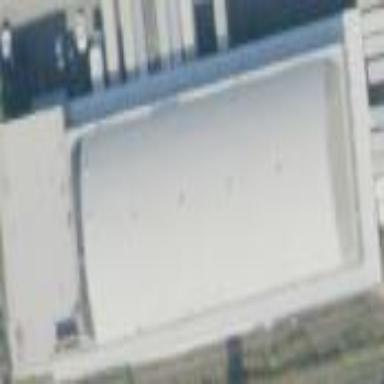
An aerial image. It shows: Industrial building.